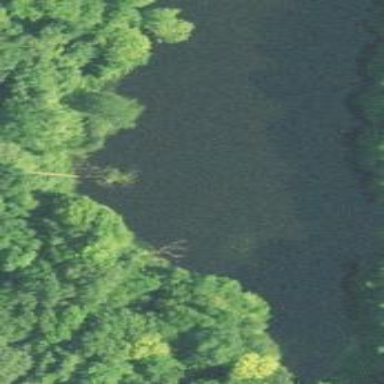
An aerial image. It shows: Reservoir of natural water.